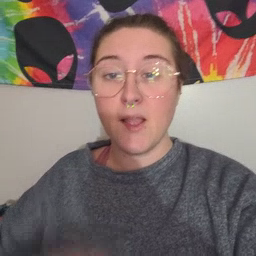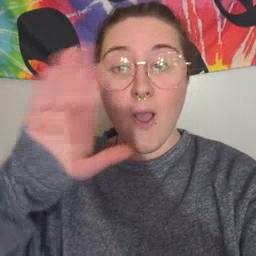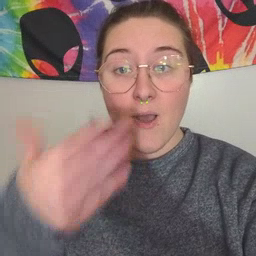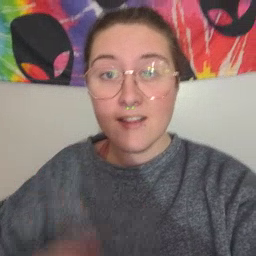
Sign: all